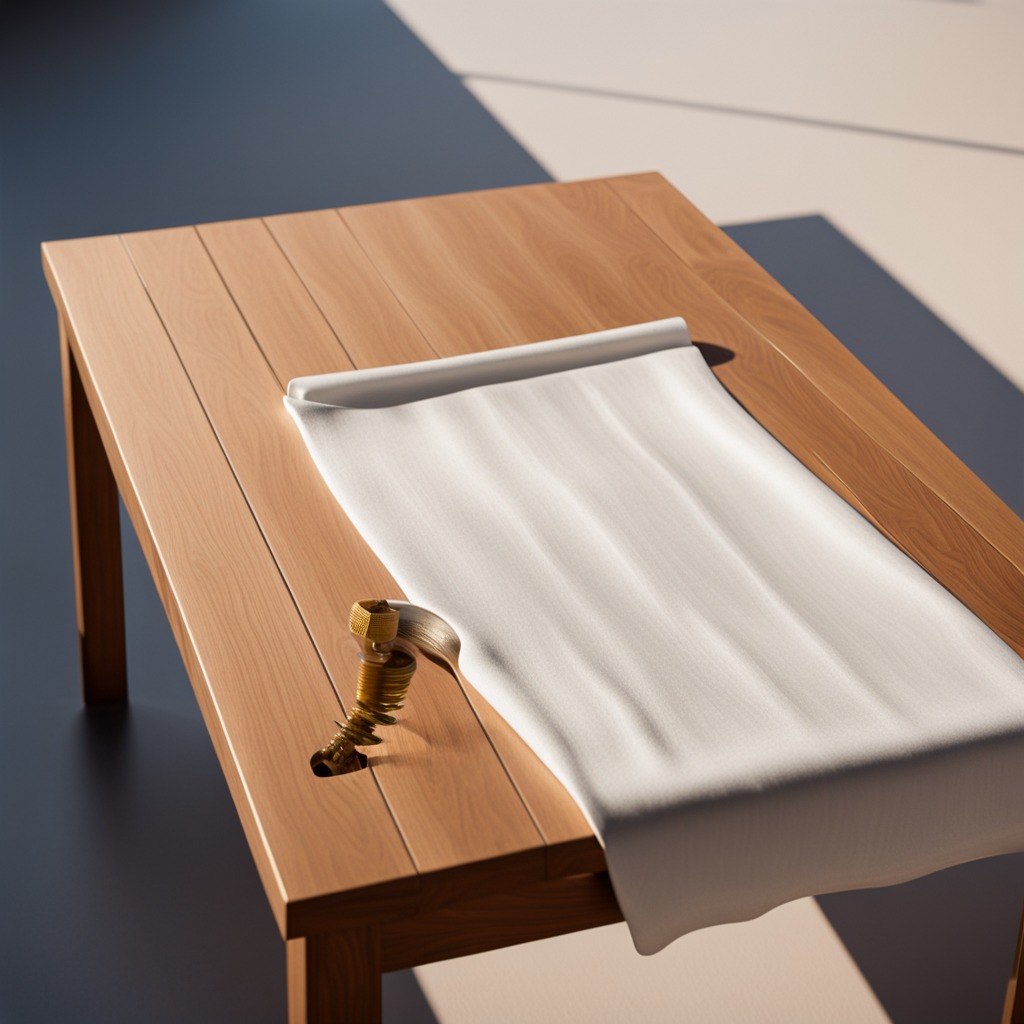
A metal screw is lying on the wooden table.